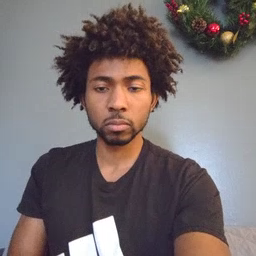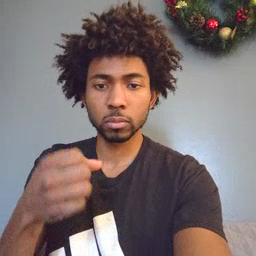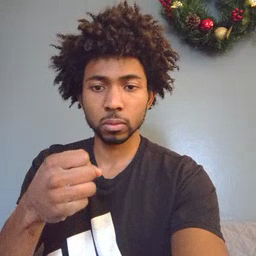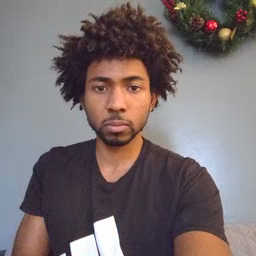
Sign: milk